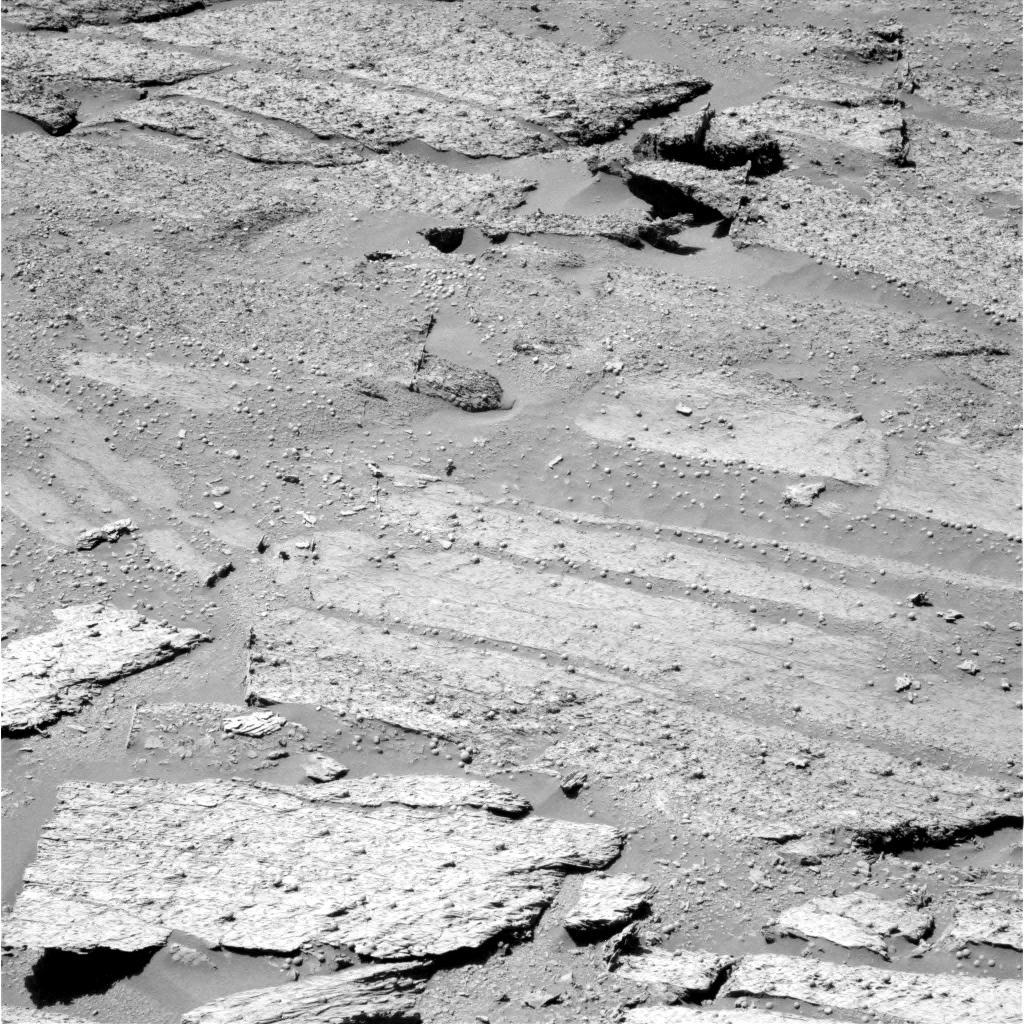
Terrain classes present: Bedrock, Gravel / Sand / Soil, Shadow